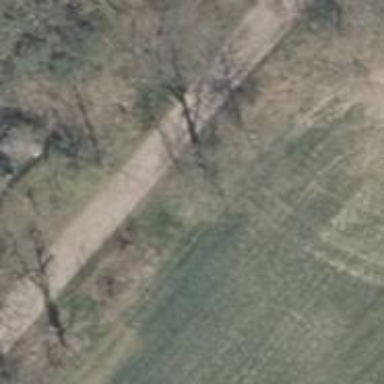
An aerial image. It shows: Service road.